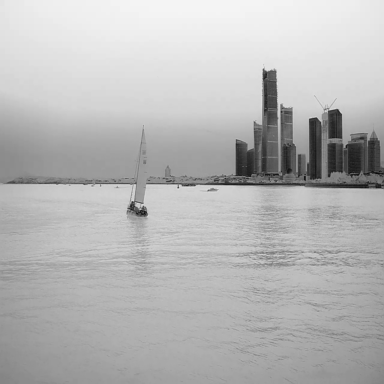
There are four objects shown in the infrared image, including two sailboats, a container_ship, and a bulk_carrier.